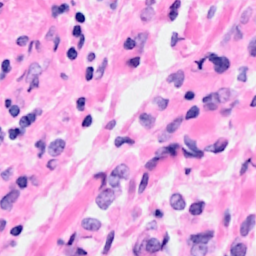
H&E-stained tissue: Breast